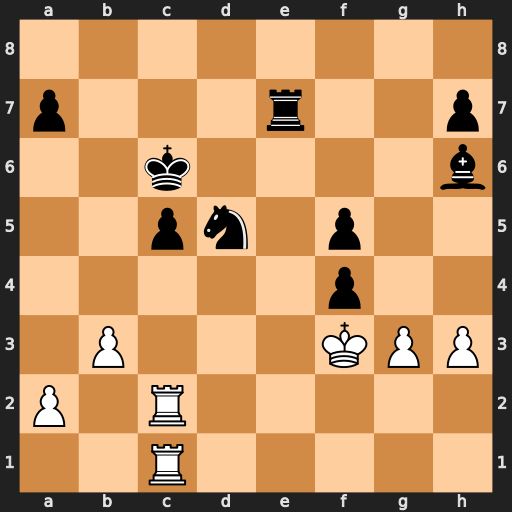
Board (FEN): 8/p3r2p/2k4b/2pn1p2/5p2/1P3KPP/P1R5/2R5
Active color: w
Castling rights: -
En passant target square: -
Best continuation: Rxc5+ Kd6 Rc6+ Kd7 Rxh6